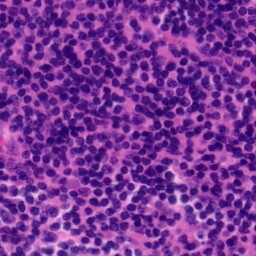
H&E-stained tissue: Tonsil